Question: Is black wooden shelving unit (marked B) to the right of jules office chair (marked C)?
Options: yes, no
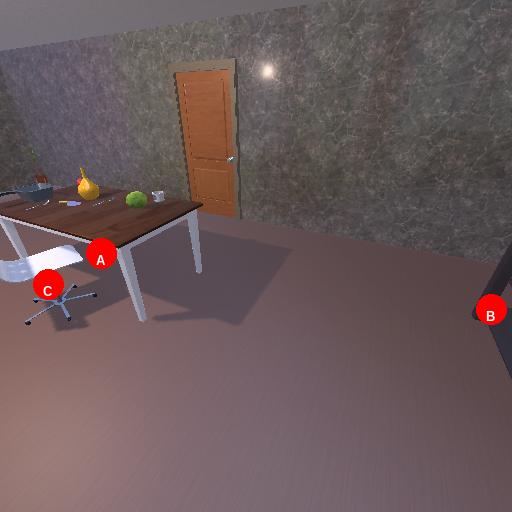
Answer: yes